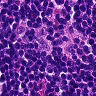
Metastatic tissue present: no